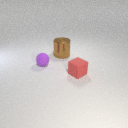
small purple rubber sphere in front of large brown metal cylinder